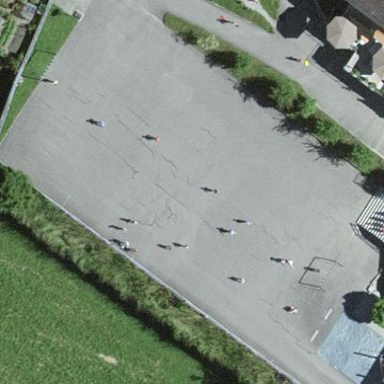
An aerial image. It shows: Multi-sport pitch with asphalt surface.